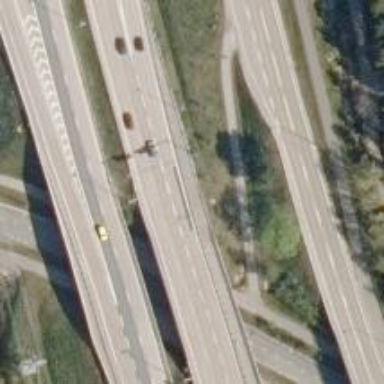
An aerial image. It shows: Asphalt bridge on motorway.